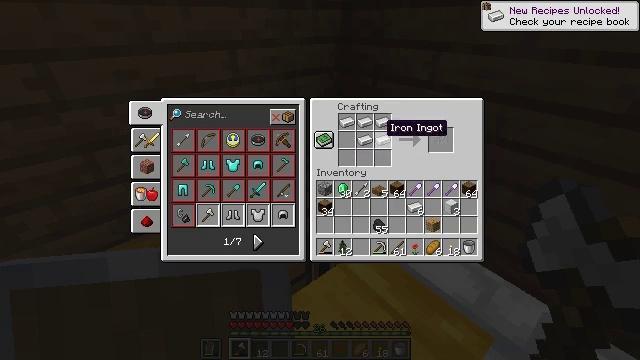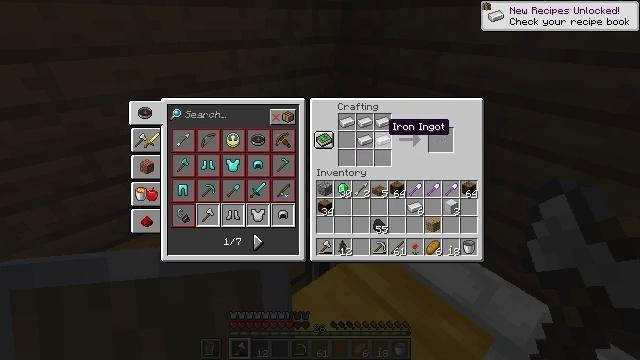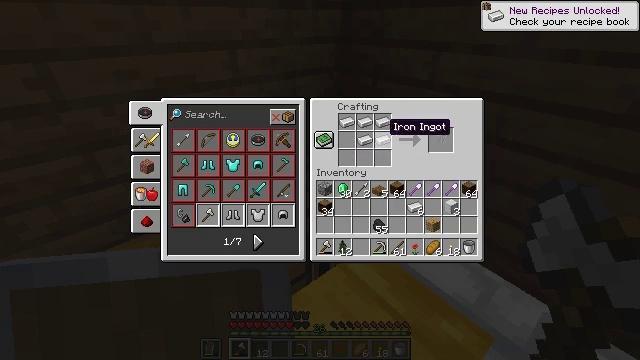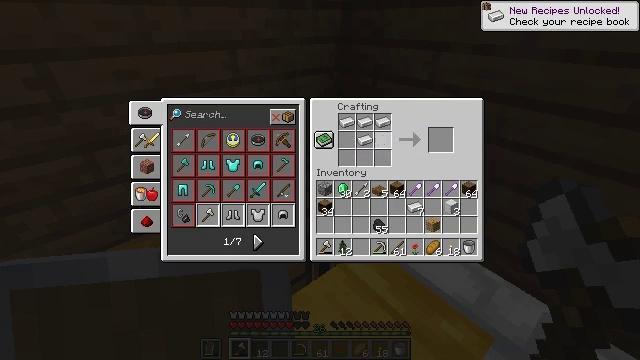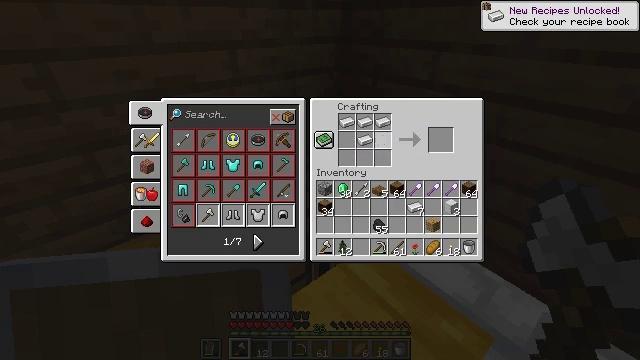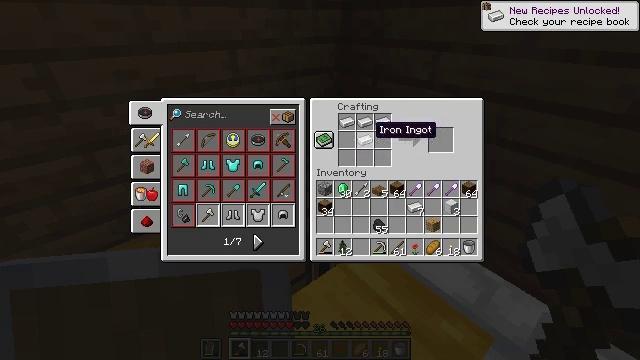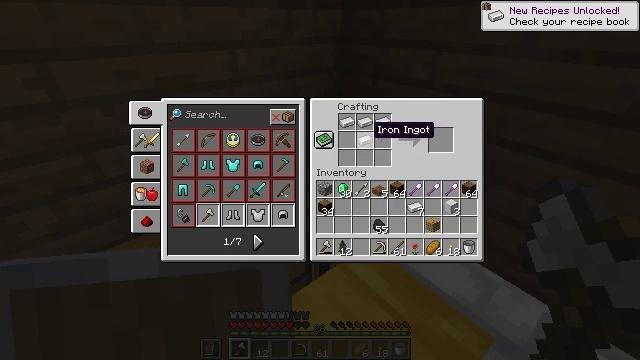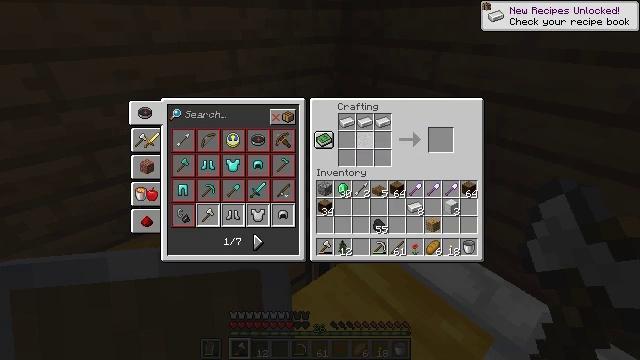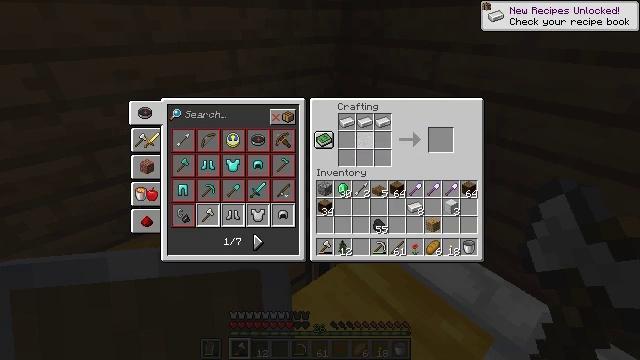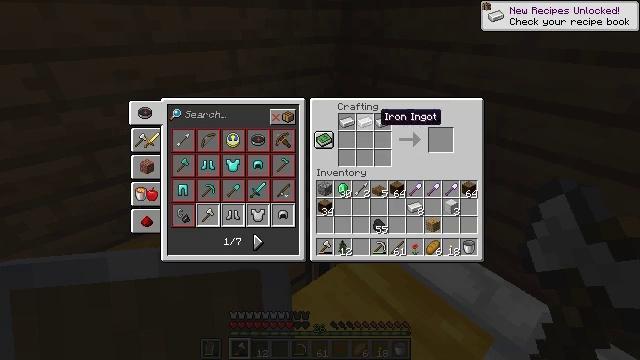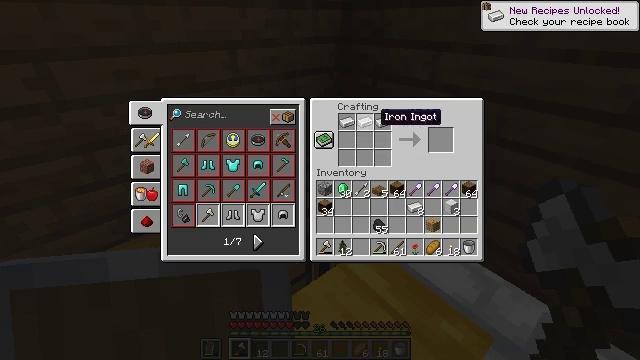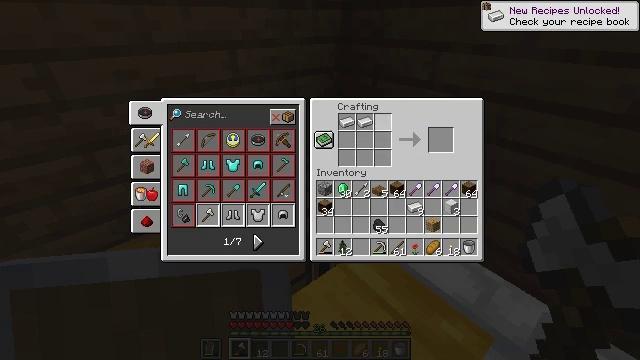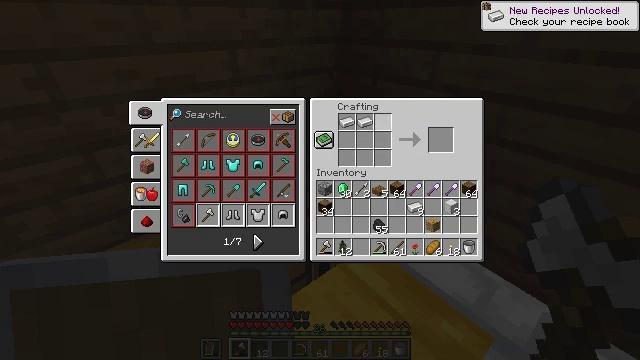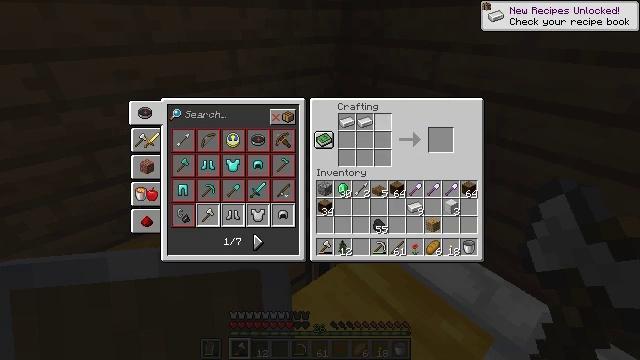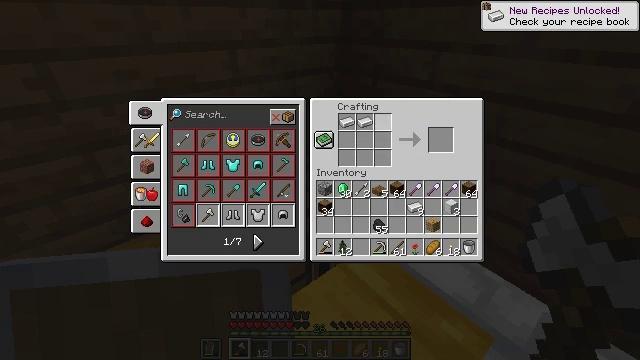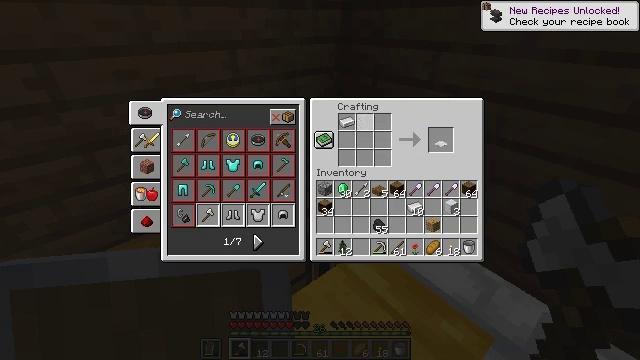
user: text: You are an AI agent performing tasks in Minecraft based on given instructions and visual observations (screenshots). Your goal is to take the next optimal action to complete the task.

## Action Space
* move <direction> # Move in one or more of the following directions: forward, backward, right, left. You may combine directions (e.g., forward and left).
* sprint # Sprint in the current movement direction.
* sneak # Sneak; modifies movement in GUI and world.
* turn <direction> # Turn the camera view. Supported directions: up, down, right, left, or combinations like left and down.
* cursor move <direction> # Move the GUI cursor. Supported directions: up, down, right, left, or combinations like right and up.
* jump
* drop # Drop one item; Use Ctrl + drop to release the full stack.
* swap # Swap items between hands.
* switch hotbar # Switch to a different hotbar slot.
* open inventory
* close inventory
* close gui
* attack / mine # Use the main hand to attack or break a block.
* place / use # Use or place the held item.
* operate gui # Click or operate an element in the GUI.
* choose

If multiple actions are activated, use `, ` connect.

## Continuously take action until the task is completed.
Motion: motion action
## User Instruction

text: Craft an anvil by arranging iron in the right pattern.
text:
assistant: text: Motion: sneak
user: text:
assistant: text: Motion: sneak
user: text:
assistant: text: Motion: sneak, operate gui
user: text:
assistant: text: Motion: sneak, operate gui
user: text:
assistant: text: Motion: sneak, cursor move left
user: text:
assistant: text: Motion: sneak
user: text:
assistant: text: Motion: sneak, operate gui
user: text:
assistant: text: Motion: sneak, operate gui
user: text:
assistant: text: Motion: sneak, cursor move up
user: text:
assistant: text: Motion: sneak
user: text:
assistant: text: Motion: sneak, operate gui
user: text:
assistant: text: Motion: sneak, operate gui
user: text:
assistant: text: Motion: sneak, operate gui
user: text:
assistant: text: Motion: sneak
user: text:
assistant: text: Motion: sneak, operate gui
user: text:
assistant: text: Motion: sneak, operate gui
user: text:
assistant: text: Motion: sneak, cursor move left
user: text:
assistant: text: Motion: sneak
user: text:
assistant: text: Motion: sneak, operate gui
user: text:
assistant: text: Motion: sneak, operate gui
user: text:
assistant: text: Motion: sneak, operate gui
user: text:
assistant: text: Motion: sneak, operate gui
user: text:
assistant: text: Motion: sneak
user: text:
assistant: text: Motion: sneak, operate gui
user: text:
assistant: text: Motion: sneak, operate gui
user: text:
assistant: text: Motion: sneak, operate gui
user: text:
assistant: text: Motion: sneak, cursor move left and down
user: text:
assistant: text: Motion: sneak, cursor move left and down
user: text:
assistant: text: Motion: cursor move left and down
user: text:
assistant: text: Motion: cursor move left